Question: For a given rectangle 'R1' I am trying to find out which are the other rectangles that could intersect with it I draw a vectical line segment.
The rectangles that intersect with 'R1' are marked in Red.
Every rectangle is characterized by its '(top, left)' and '(bottom, right)' coordinates.
'''
R1 = [top, left, bottom, right],...,Rn = [top, left, bottom, right]
'''
By using the coordinates and the vertical line. I want to find the rectangles that intersects with R1
# Solution
I found the following library which does the same work as the icl boost library but must simpler:
download site: <URL>
'''
#include <iostream>
#include <fstream>
#include "IntervalTree.h"
using namespace std;
struct Position
{
int x;
int y;
string id;
};
int main()
{
vector<Interval<Position>> intervals;
intervals.push_back(Interval<Position>(4,10,{1,2,"r1"}));
intervals.push_back(Interval<Position>(6,10,{-6,-3,"r2"}));
intervals.push_back(Interval<Position>(8,10,{5,6,"r3"}));
vector<Interval<Position> > results;
vector<string> value;
int start = 4;
int stop = 10;
IntervalTree<Position> tree(intervals);
// tree.findContained(start, stop, results);
tree.findOverlapping(start, stop, results);
cout << "found " << results.size() << " overlapping intervals" << endl;
}
'''
---
# Example
- - -
intervals.push_back(Interval(4,10,{1,2,"r1"}));

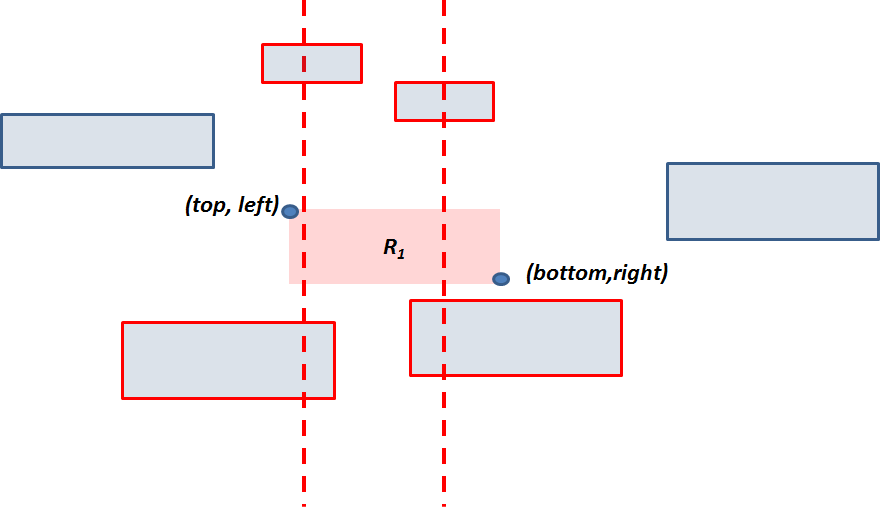
Answer: You don't care where the rectangles are vertically. You can project everything onto the x-axis and then solve the corresponding 1-dimensional problem: you have a set of intervals and you want to know which overlap with a given interval. This is exactly what an interval tree is does:
<URL>